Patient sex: F
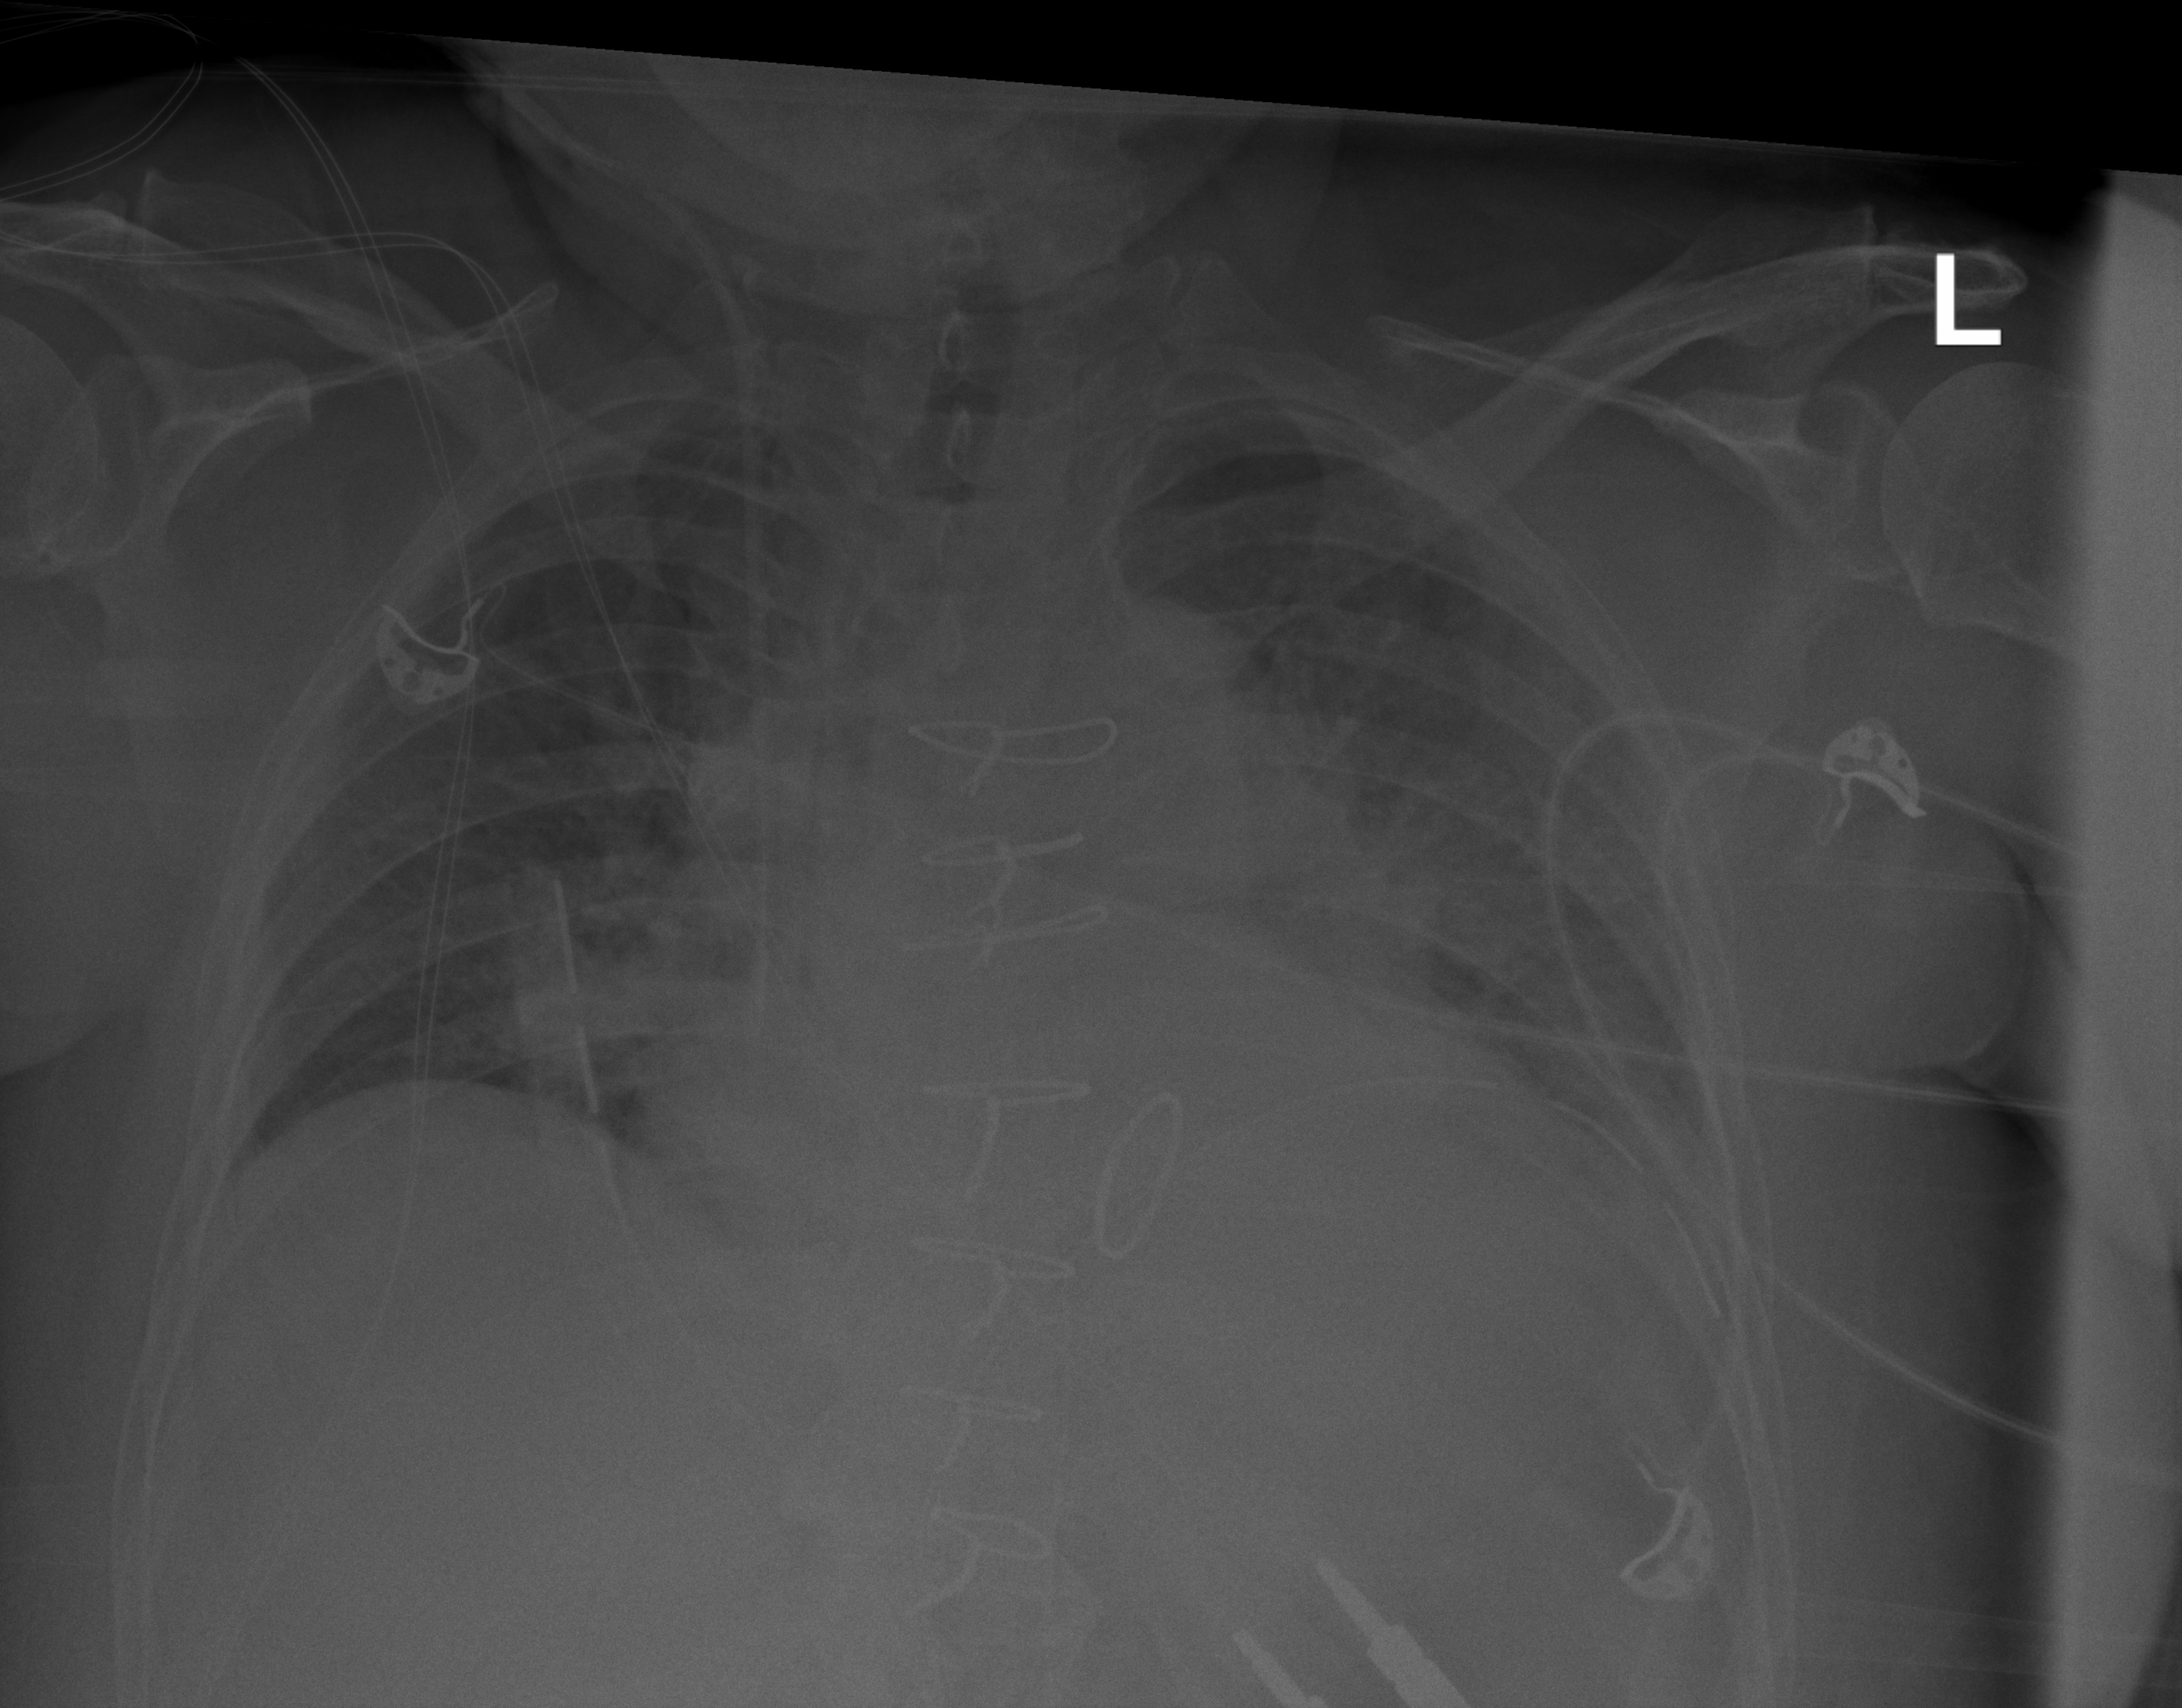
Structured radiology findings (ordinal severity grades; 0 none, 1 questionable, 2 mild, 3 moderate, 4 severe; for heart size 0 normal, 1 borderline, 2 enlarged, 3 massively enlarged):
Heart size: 2
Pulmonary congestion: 3
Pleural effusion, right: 0
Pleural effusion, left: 2
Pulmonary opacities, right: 2
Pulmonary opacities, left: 2
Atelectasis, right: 2
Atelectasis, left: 2